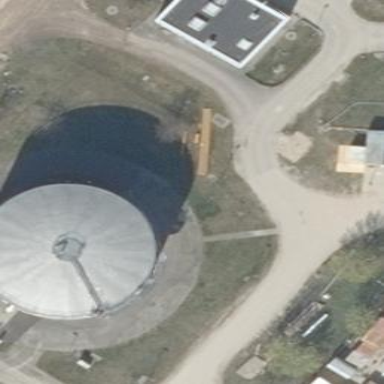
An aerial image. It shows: Storage tank building.